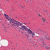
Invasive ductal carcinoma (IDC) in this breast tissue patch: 0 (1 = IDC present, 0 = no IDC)